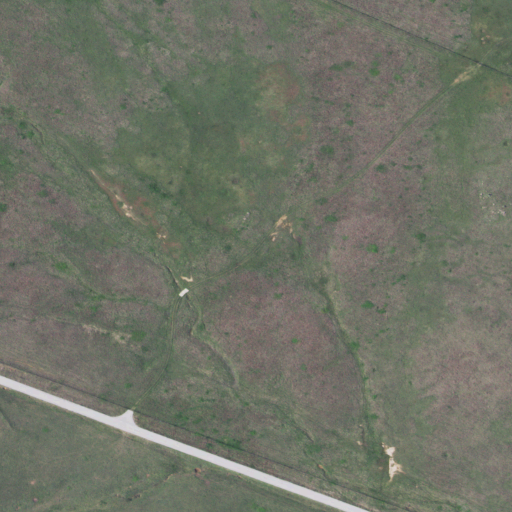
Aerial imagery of plain(s) in Oklahoma named Exhibition Pasture containing grassland and open development